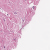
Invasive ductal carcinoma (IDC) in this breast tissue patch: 0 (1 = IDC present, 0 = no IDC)